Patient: sex M, age 73
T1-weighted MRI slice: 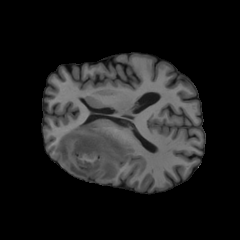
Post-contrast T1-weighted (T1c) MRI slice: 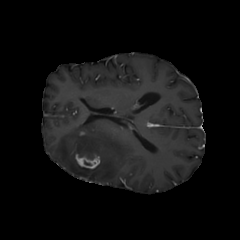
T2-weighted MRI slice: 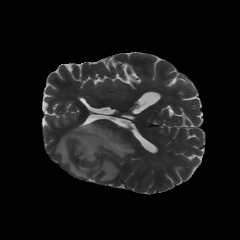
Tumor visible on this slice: yes
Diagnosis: Glioblastoma, IDH-wildtype
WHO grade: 4